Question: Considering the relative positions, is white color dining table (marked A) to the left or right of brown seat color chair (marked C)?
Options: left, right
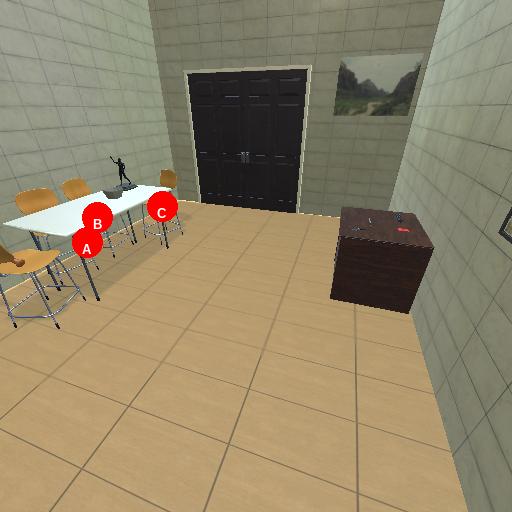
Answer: left